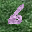
Label: 6